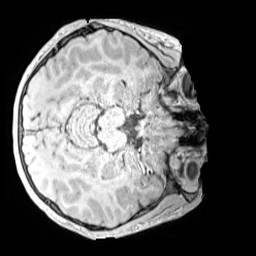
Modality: MP2RAGE
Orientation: axial
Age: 13
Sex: male
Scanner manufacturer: siemens
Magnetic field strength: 3 T
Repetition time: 4 s
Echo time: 0.00299 s